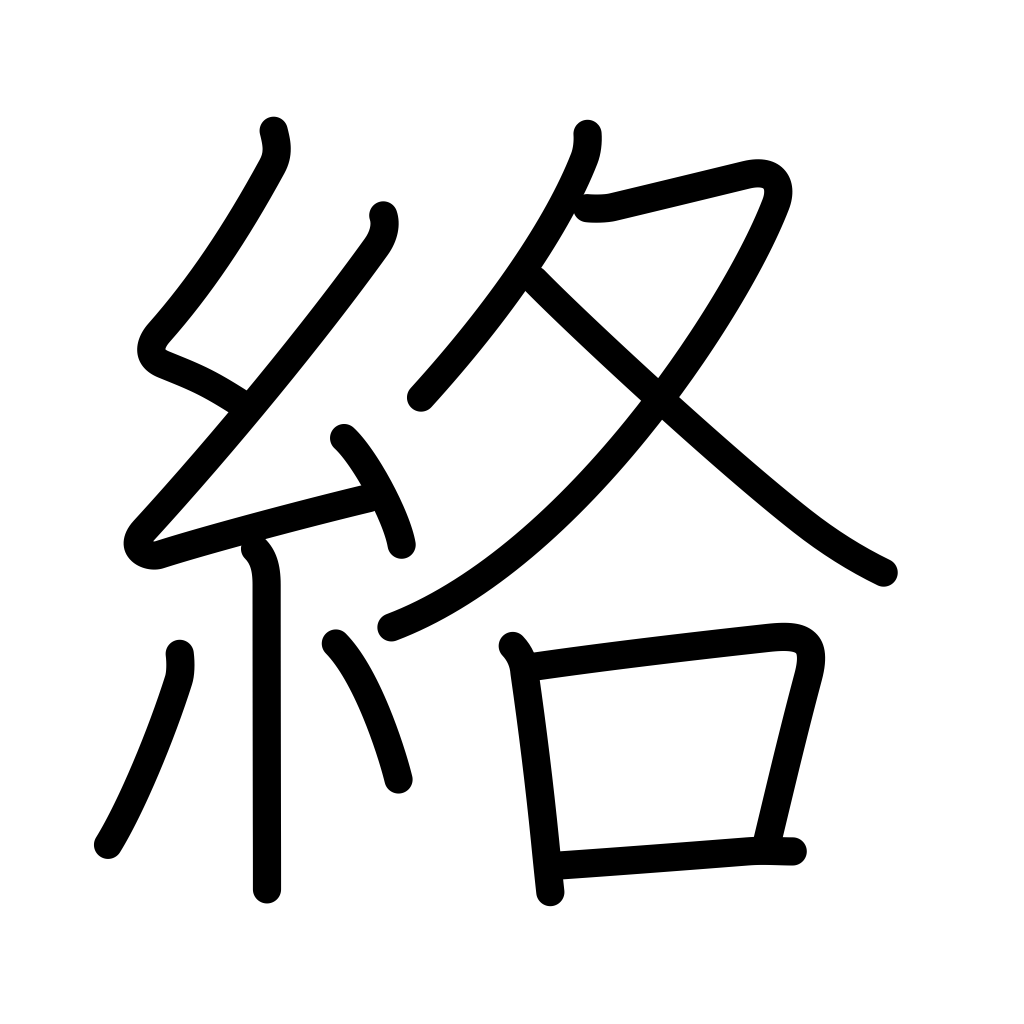
Meaning: entwine, coil around, get caught in